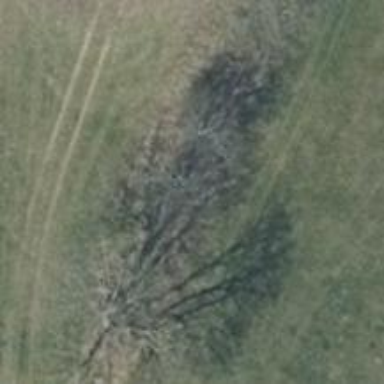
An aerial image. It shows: Deciduous broadleaved tree.